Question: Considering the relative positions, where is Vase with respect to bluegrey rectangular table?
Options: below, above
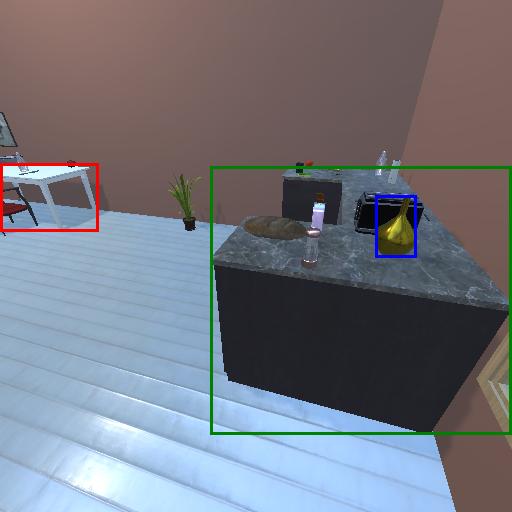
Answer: below